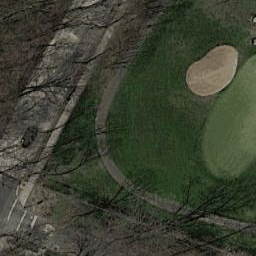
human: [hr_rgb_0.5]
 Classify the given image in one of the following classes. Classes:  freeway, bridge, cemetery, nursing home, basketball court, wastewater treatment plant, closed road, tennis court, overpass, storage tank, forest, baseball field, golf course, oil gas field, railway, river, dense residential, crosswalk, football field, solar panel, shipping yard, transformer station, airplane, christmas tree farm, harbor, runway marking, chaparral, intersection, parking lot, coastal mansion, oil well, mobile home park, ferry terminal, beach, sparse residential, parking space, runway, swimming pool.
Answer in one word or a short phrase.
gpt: golf course